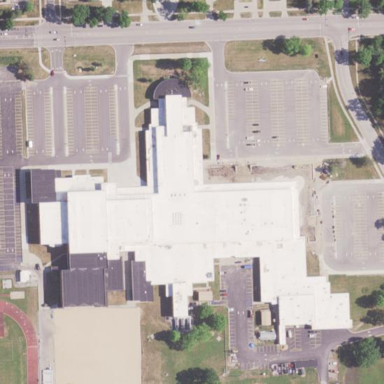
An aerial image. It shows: School building.